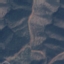
Land use / land cover class: HerbaceousVegetation